Question: I am getting the occasional odd result from String.equals(String).
here is the code:
'''
boolean equals(OutputHolder other){
boolean result=true;
if( ! this.speciesEng.equals(other.speciesEng))
result=false;
else if( ! this.date.equals(other.date))
result=false;
else if( ! this.gridRef.equals(other.gridRef))
result=false;
else if( ! this.recorder.equals(other.recorder))
result=false;
return result;
}
'''
All pretty straight forward but on some objects .equals() returns false on what appear to be 2 identical strings.

This is a screenshot of the Expressions watchlist when the error occurs. As you can see this.speciesEng.equals(other.speciesEng) is returning false despite the fact that both strings appear the same.
The strings are initially from the same string resource but both have passed over an XMPP connection and back.
EDIT: To pass them over the XMPP connection, they have been concatenated with other strings to represent the whole OutputHolder. They are then separated on return using .substring(start,end). It occurred to me that it might make a difference if I made a new string from the substring but that didn't have any effect. Neither did trimming them.
I am at a loss as to how to proceed with debugging the problem. Any help or suggestions welcome.
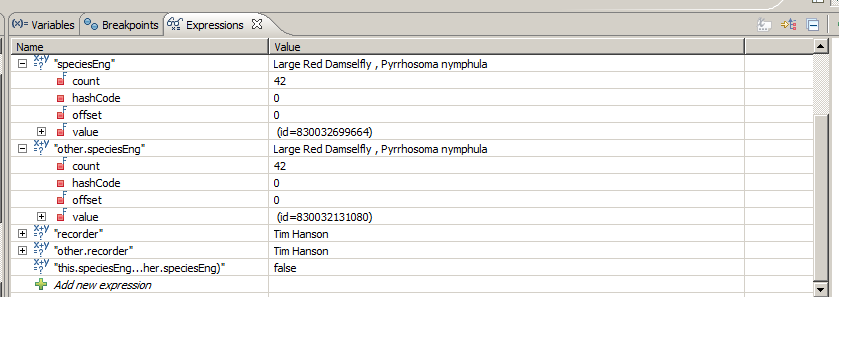
Answer: After god knows how many hours copying and pasting from the debugger to a hex editor I have found the problem and a solution that works.
As suggested the problem was whitespaces but not in the way I or (I think) others suspected.
For some reason that I have failed to get to the bottom of, I am getting non-breaking whitespaces (0x00A0) in my strings instead of normal whitespaces (Ox0020). This appears to be happening more or less at random and I haven't found the section of code responsible yet.
The work around at the moment is to start my equals() method with:
'''
speciesEng=speciesEng.replace((char)0x00a0,(char)0x0020);
other.speciesEng=other.speciesEng.replace((char)0x00a0,(char)0x0020);
speciesEng=speciesEng.trim();
other.speciesEng=other.speciesEng.trim();
'''
Far from elegant but it works for the moment. I'll leave the question open for a couple of days in case anyone has more to add.
Thanks to all for the answers.